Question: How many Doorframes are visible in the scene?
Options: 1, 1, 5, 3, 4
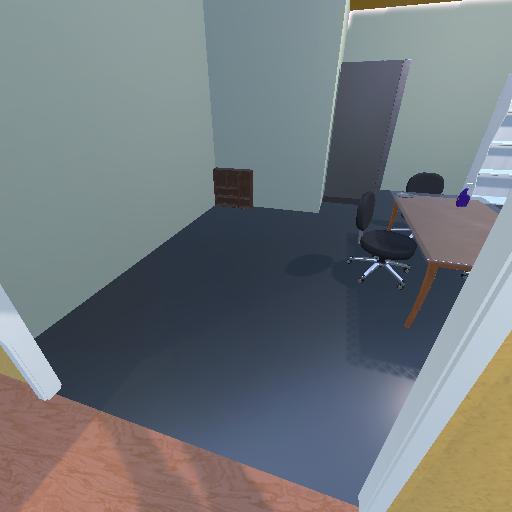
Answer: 1